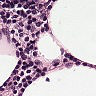
Metastatic tissue present: no